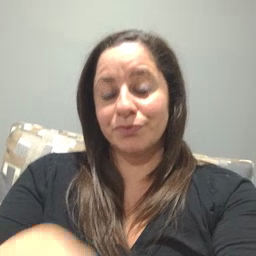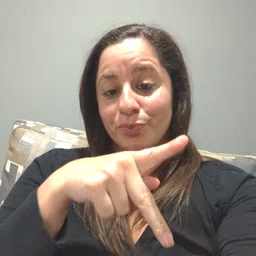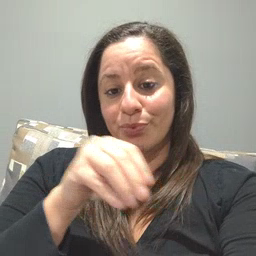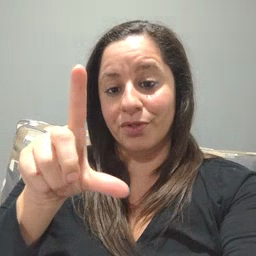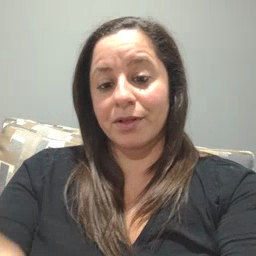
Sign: pool